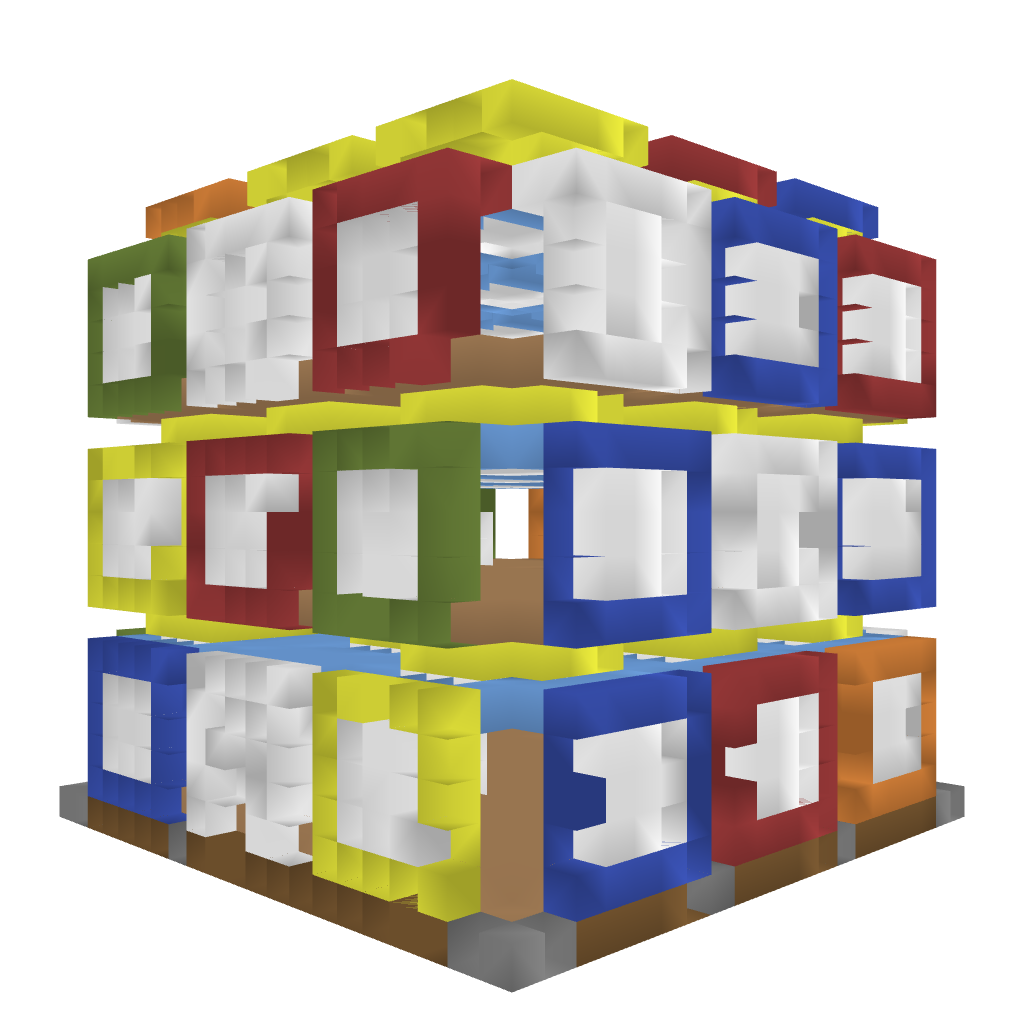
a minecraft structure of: Especial Modern Building #1 - Magic Cube bad low quality